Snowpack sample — Buffalo Mountain, Silverthorne, Colorado, USA (1/25/25, 10:11 AM MST)
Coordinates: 39.6222, -106.1139
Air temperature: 22 °F
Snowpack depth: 110 cm
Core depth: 30 cm
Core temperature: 42.8 °F
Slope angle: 12°, slope face: 102°
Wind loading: high
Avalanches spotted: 0
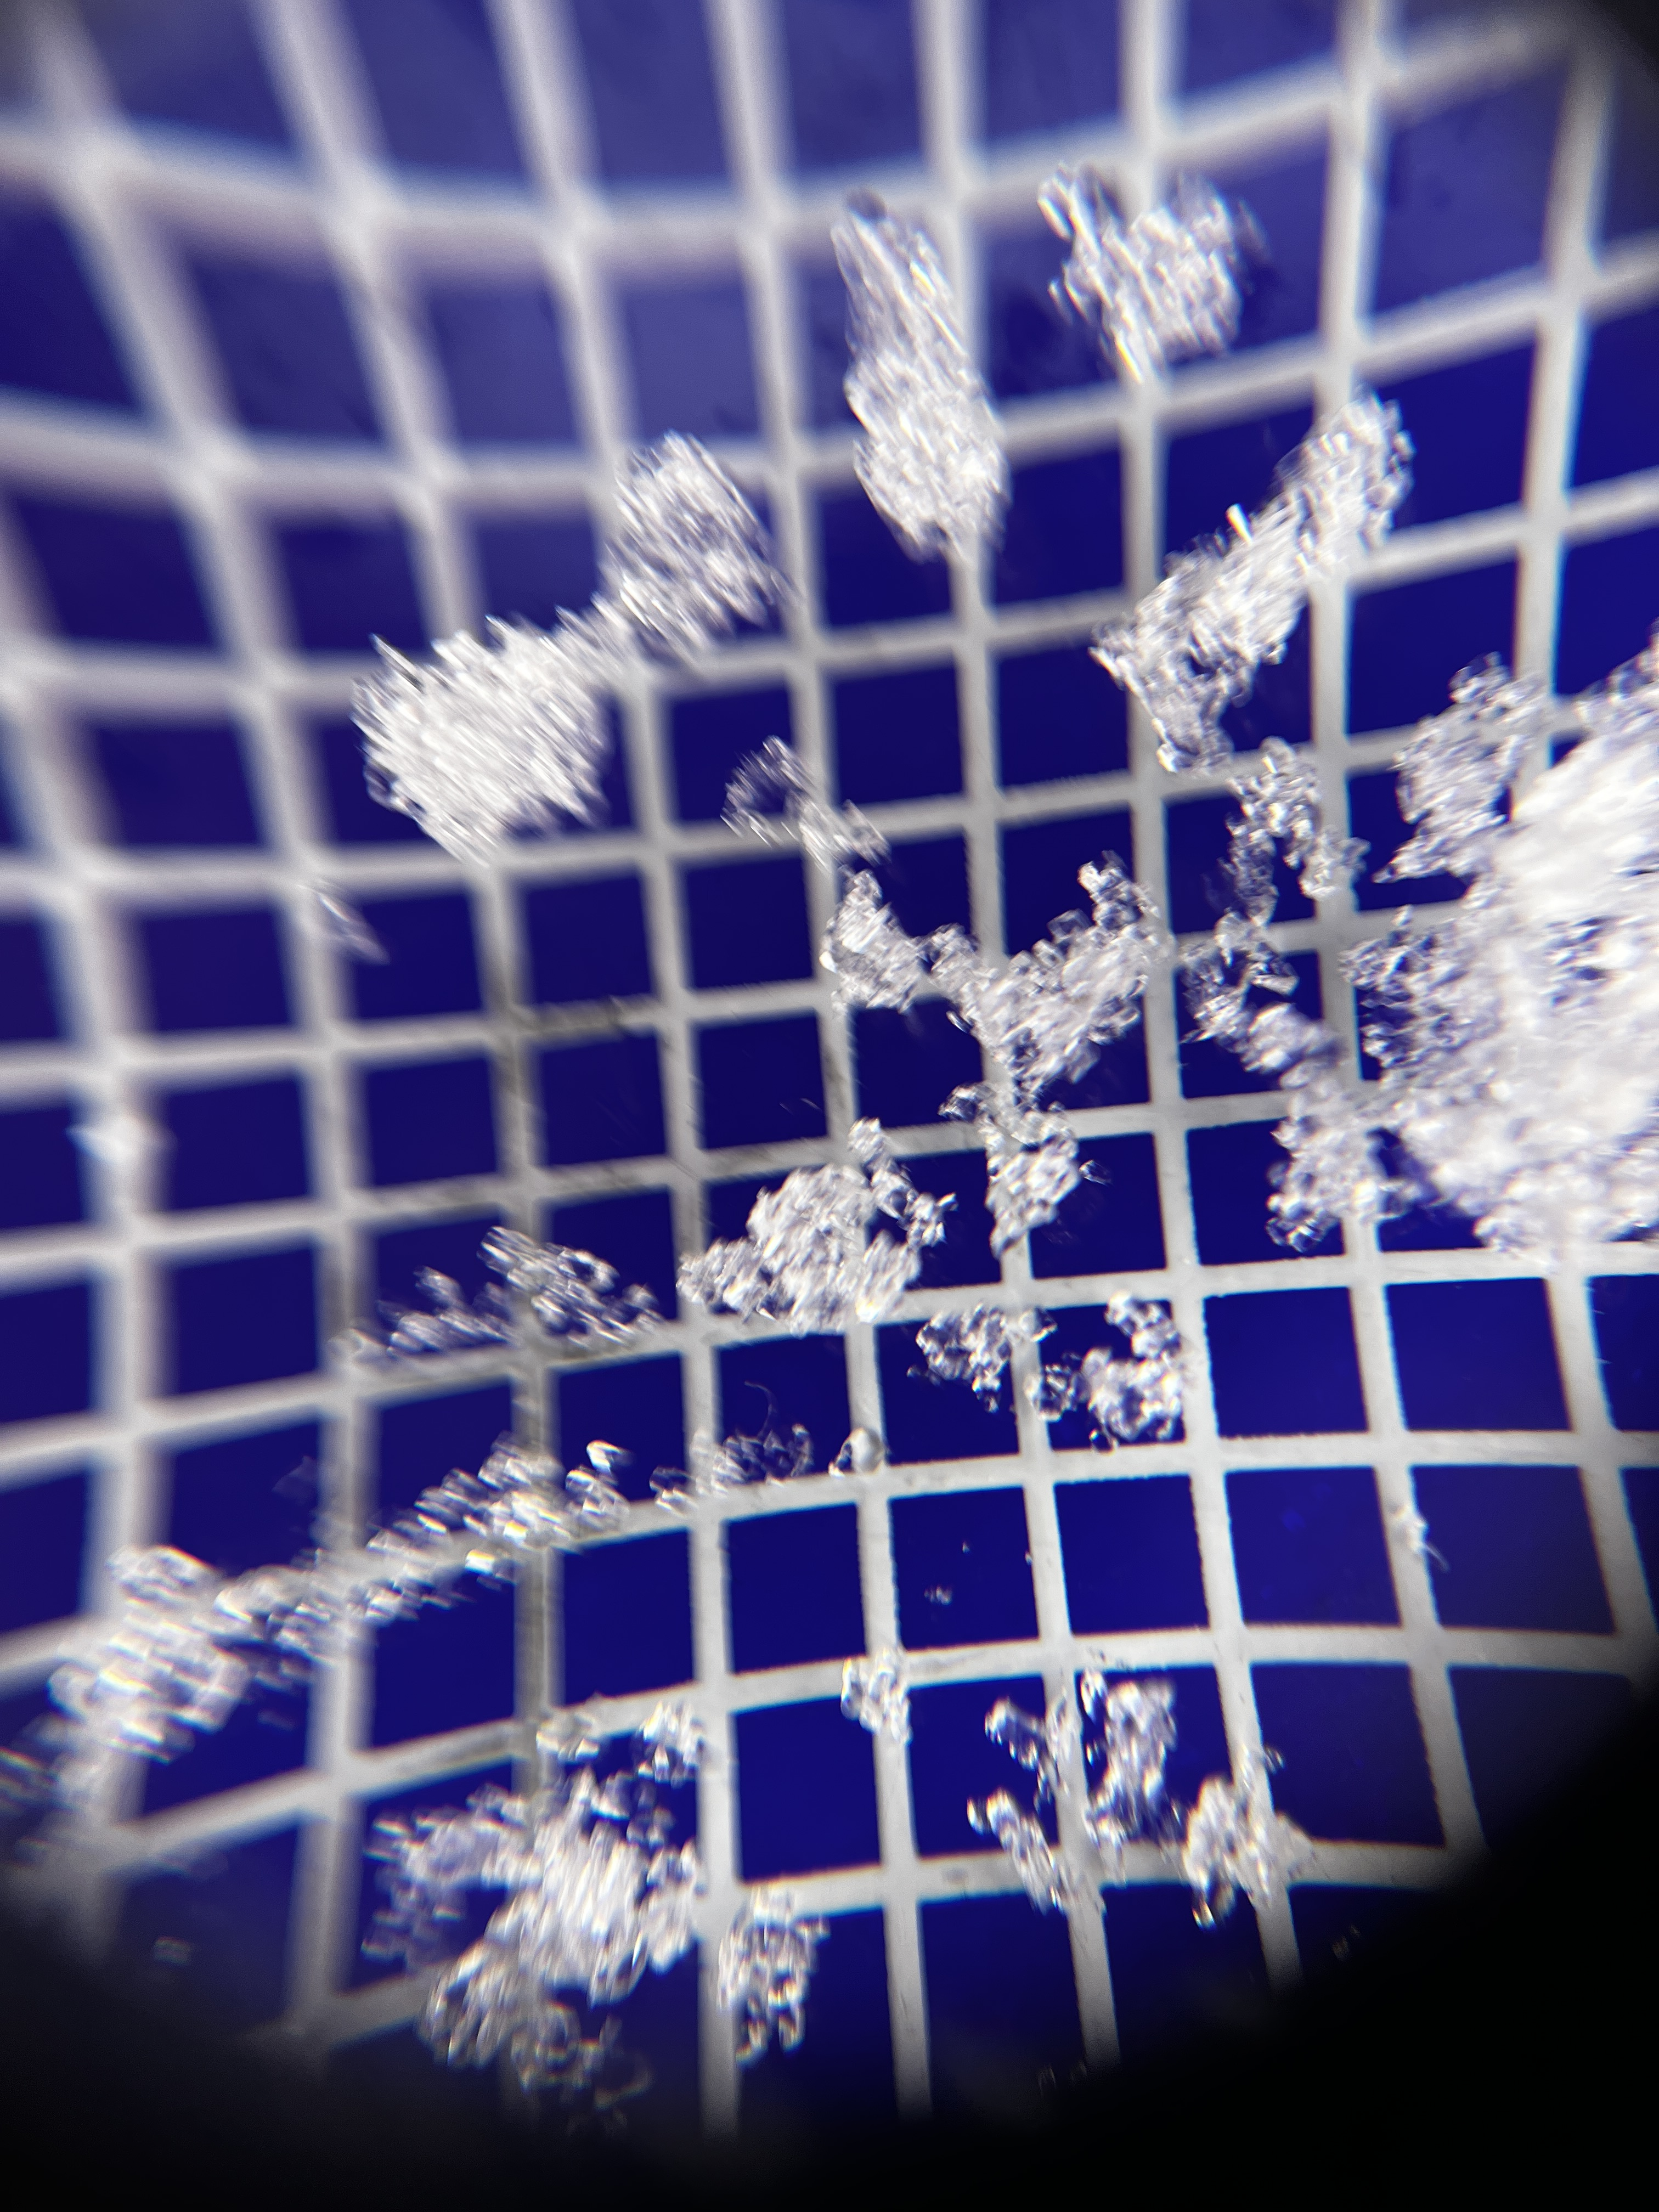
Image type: magnified_profile
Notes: No avalanches nearby, collected on the outskirts of a fire break 15 meters from the treeline, on way to Buffalo and Red Mountain